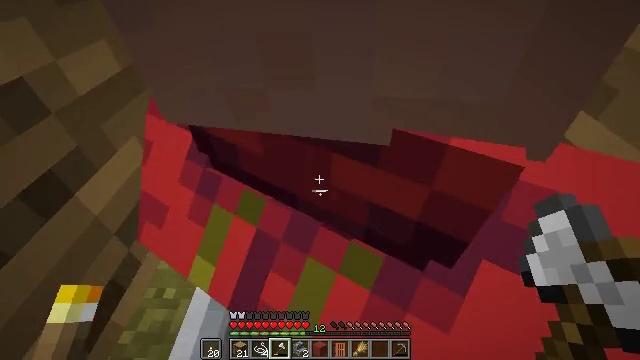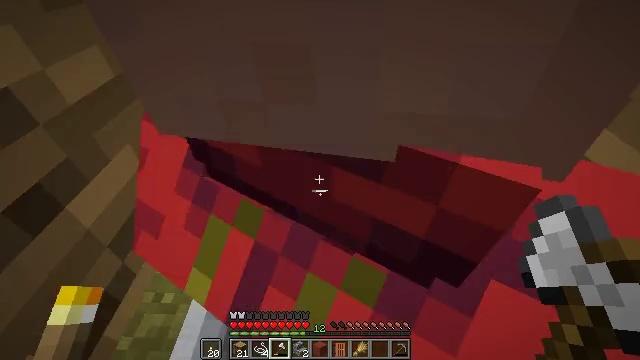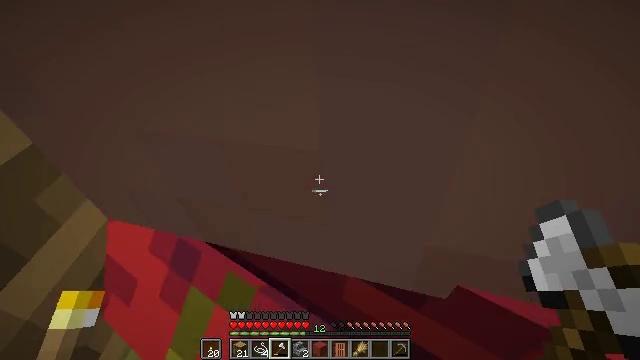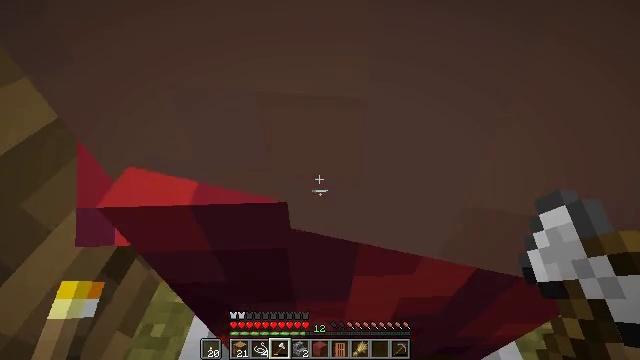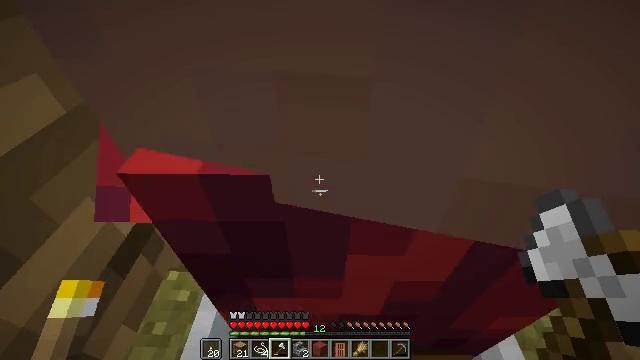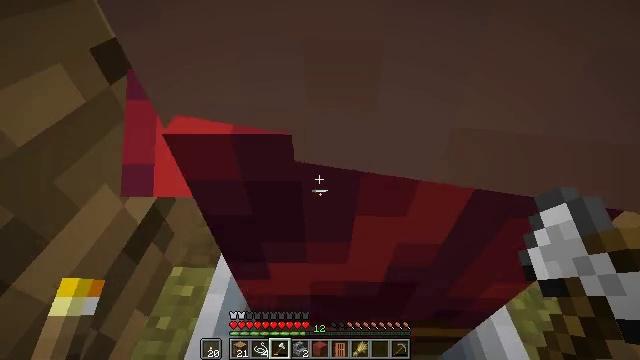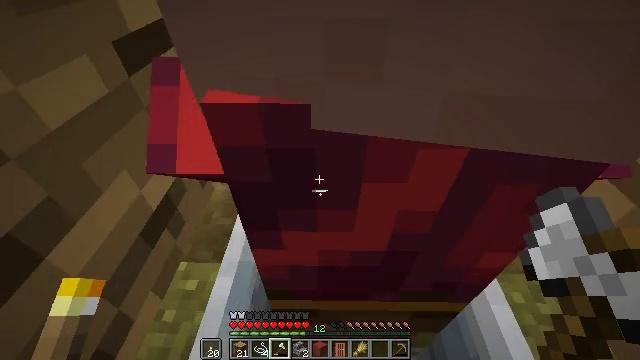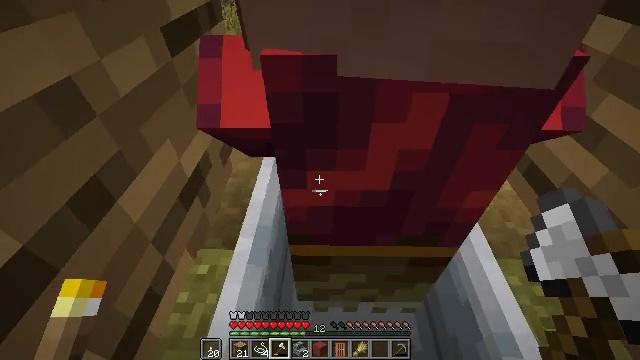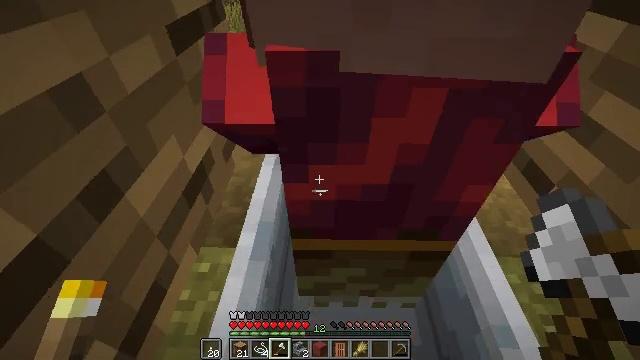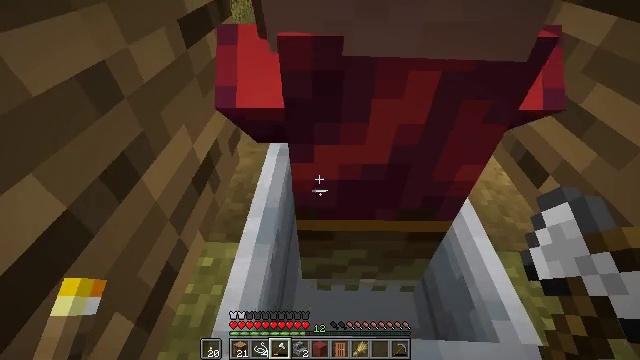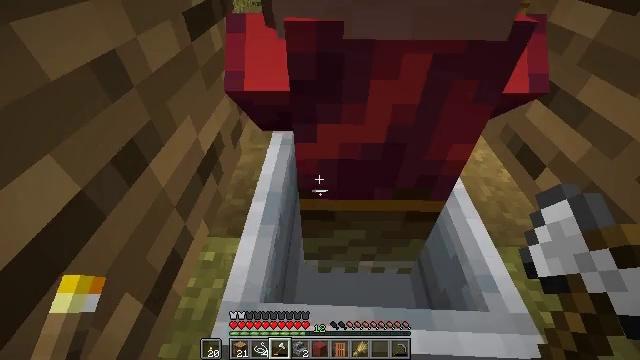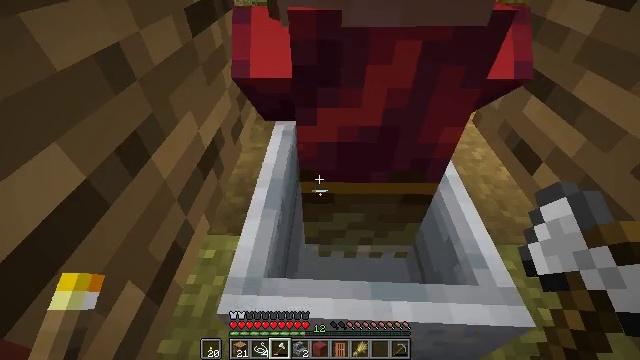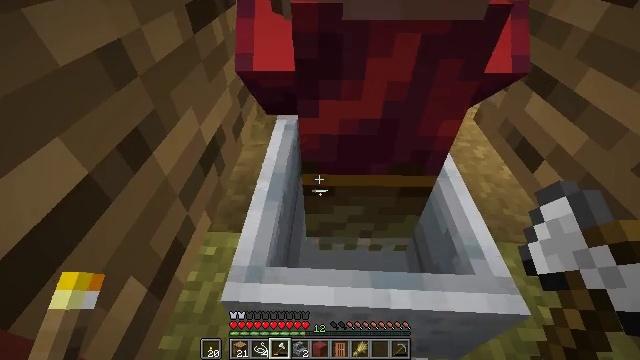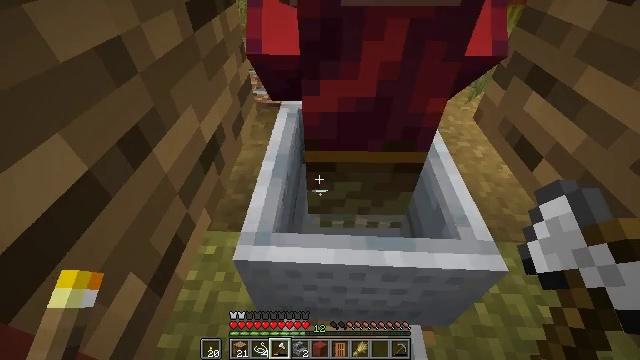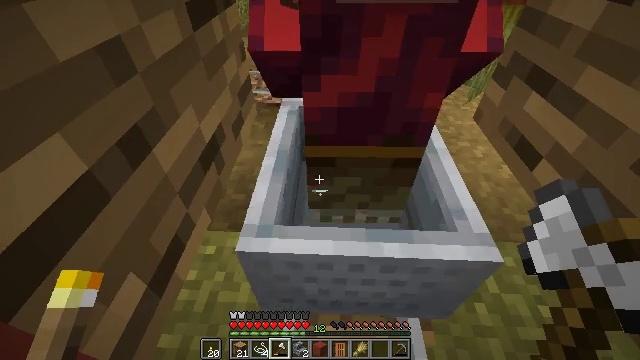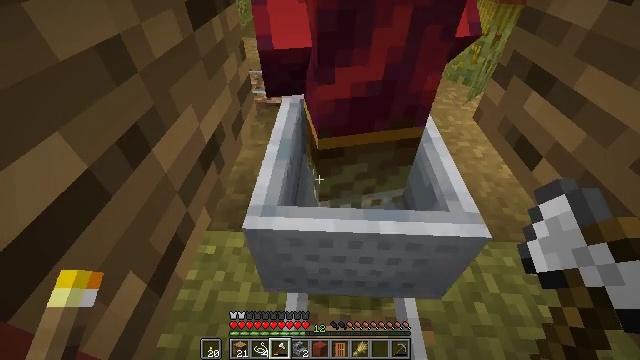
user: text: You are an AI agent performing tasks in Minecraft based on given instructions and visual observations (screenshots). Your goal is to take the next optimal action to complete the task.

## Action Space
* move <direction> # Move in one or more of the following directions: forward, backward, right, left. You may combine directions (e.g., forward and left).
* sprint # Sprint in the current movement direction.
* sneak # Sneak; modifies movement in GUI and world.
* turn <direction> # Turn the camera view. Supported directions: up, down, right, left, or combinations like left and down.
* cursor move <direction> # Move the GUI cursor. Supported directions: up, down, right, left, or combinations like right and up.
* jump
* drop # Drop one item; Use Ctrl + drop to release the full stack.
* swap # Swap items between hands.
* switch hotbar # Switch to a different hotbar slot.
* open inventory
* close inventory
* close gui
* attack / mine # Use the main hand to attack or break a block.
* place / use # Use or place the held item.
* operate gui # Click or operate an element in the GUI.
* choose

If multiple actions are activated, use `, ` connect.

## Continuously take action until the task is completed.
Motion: motion action
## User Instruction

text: Gather the rail for future use.
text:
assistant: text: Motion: move forward
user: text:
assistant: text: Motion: no_op
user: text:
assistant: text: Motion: no_op
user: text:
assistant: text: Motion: no_op
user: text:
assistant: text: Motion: no_op
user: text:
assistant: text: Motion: no_op
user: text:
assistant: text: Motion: no_op
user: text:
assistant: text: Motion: no_op
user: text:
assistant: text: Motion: no_op
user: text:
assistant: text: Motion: no_op
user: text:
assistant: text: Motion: no_op
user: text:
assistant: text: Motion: no_op
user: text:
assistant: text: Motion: no_op
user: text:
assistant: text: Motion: no_op
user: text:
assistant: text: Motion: no_op
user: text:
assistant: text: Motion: no_op
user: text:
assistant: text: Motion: no_op
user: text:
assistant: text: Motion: no_op
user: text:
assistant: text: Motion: no_op
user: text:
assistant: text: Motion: no_op
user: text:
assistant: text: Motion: no_op
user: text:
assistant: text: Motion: no_op
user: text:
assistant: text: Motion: no_op
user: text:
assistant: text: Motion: move back
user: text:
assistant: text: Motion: move back
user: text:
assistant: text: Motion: move back
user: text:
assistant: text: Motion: move back
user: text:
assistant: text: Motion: move back, turn down
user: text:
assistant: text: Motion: no_op
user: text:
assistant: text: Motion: no_op